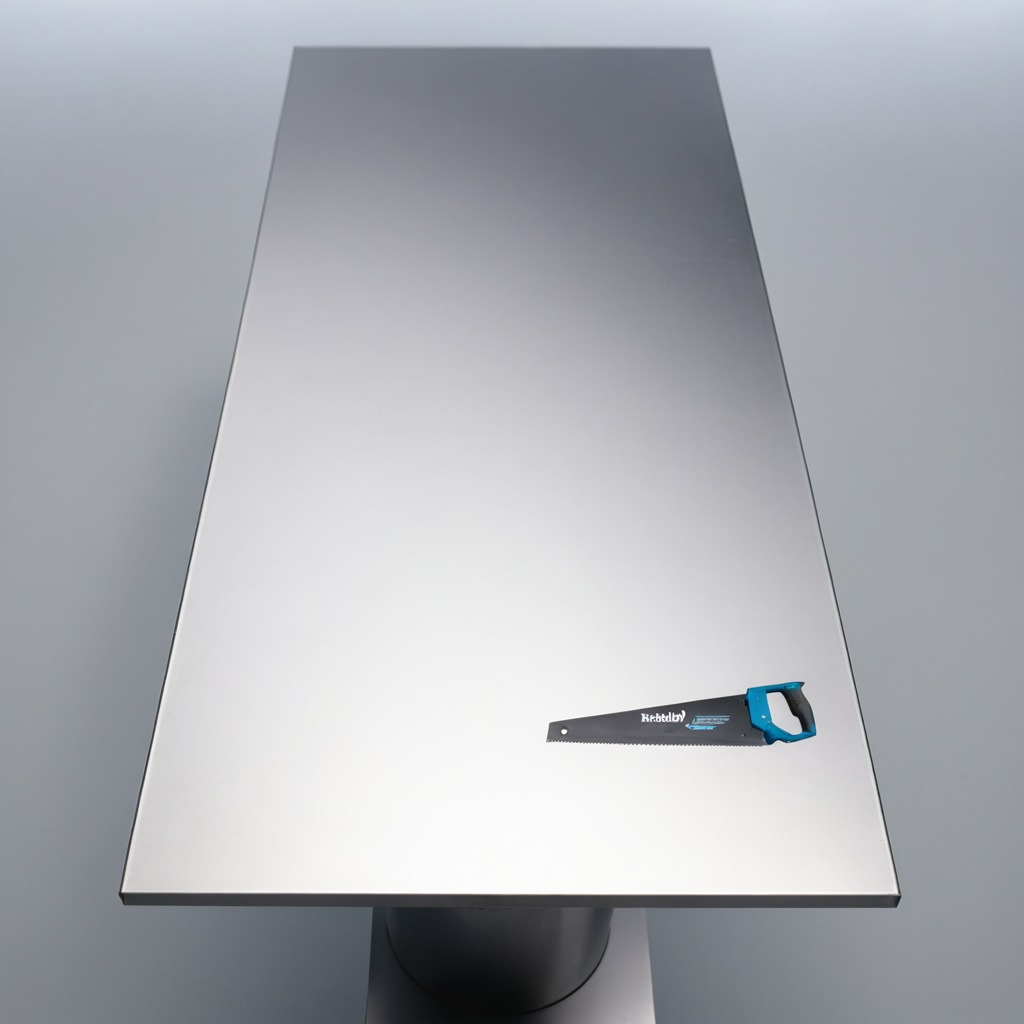
A metal saw is lying on a stainless steel table in a high-end prototyping lab.